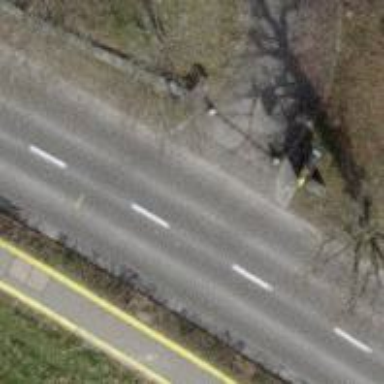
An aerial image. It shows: Lift gate barrier.